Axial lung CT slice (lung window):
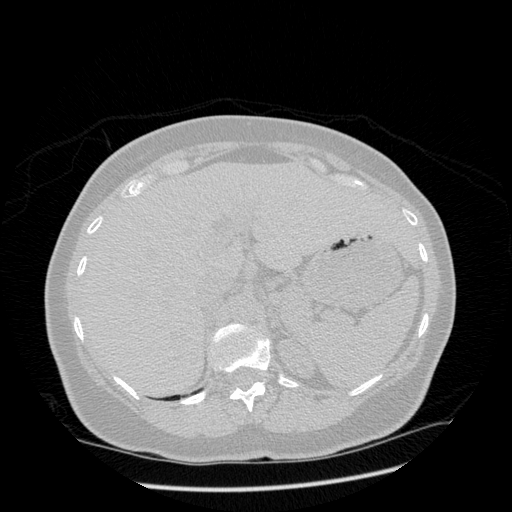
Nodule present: no